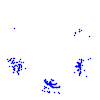
Particle: kaon